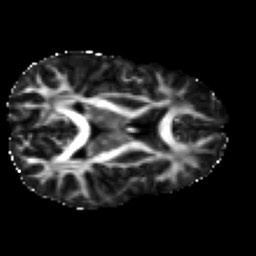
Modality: FA
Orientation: axial
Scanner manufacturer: ge
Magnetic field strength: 3 T
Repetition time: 7.98 s
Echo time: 0.0701 s